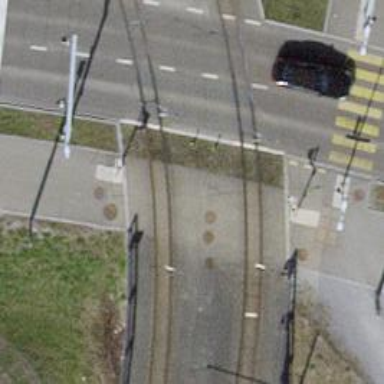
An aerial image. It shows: Railway crossing with traffic signals. The crossing has full barriers.